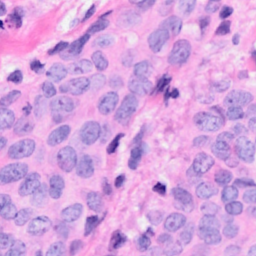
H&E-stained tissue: Breast